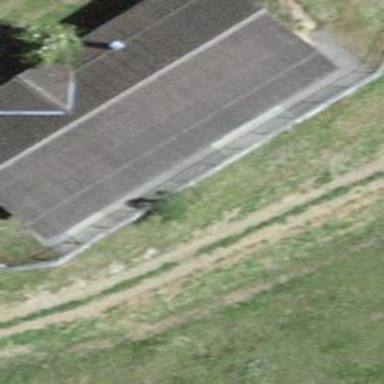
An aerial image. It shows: Rural barn.